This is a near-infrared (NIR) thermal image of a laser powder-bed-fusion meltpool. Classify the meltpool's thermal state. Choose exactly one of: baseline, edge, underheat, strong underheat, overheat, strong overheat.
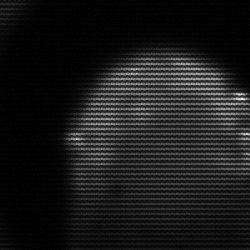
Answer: edge